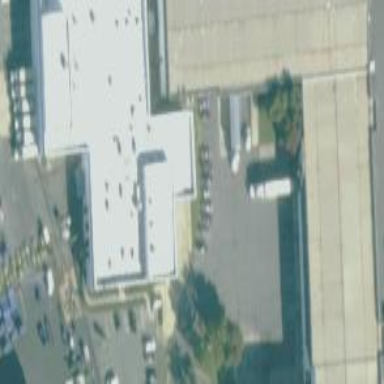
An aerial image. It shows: Warehouse building.